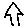
Label: house